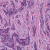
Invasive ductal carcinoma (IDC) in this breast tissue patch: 1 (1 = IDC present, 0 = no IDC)